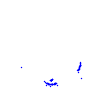
Particle: kaon